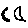
Label: moon